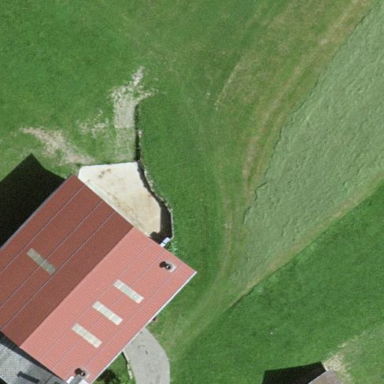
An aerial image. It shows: Cowshed building.